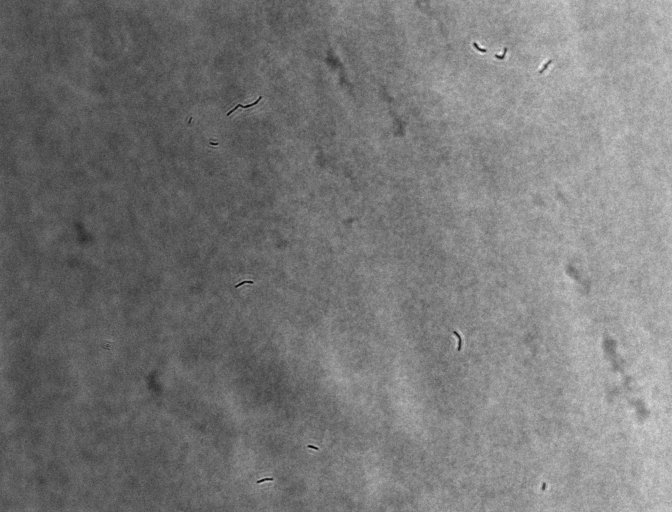
Phase contrast microscopy, 20x objective, 5 h incubation